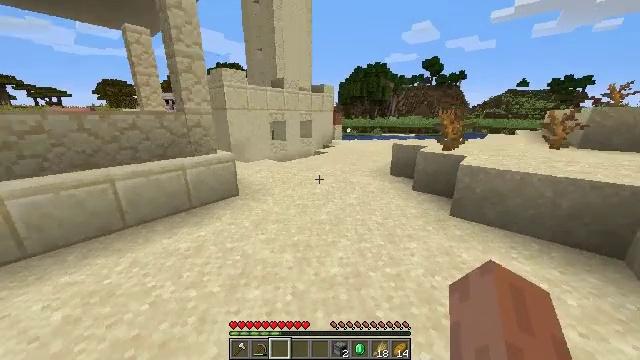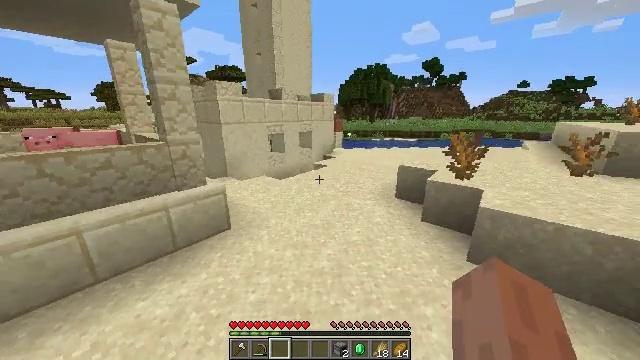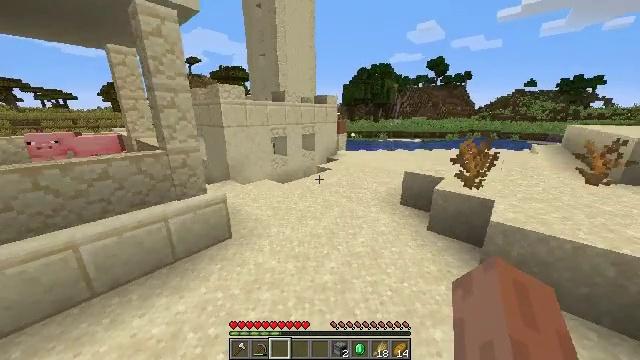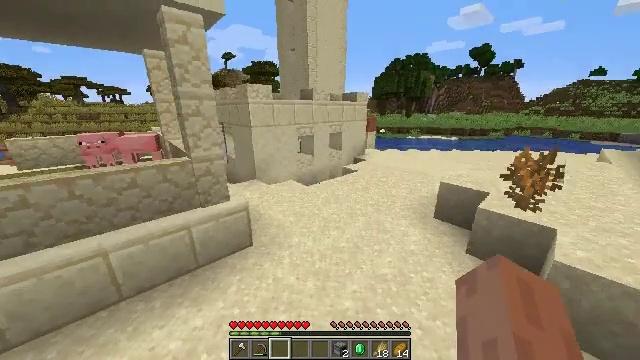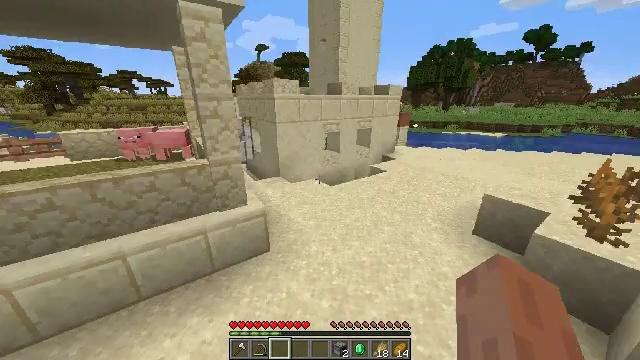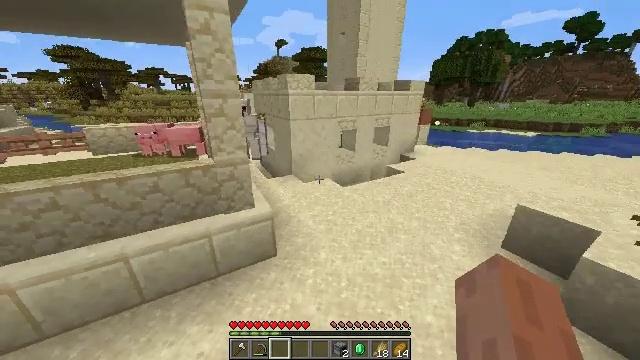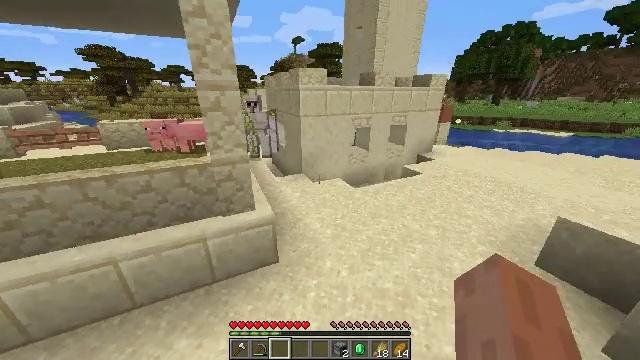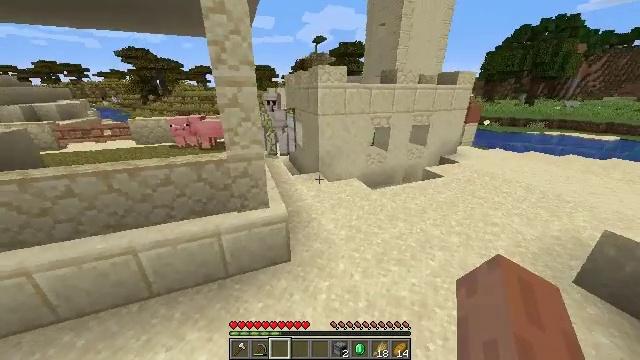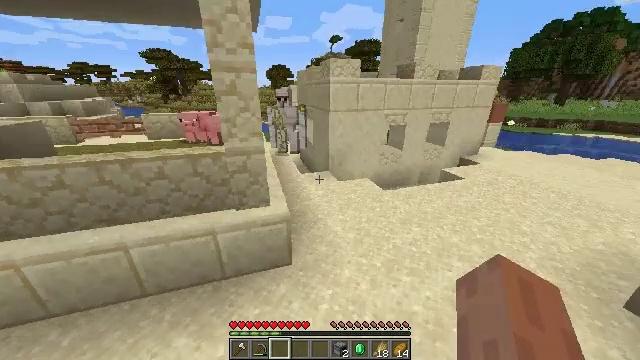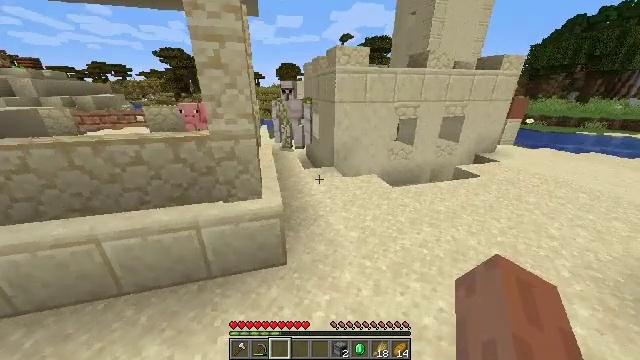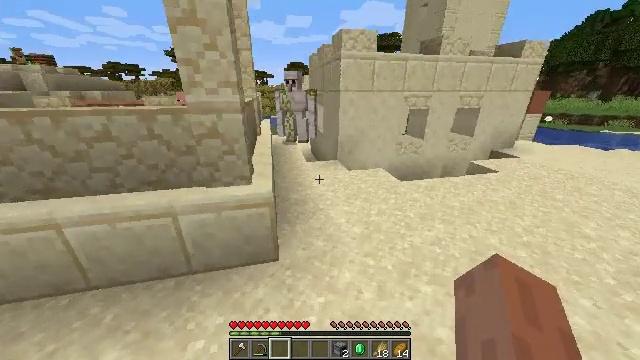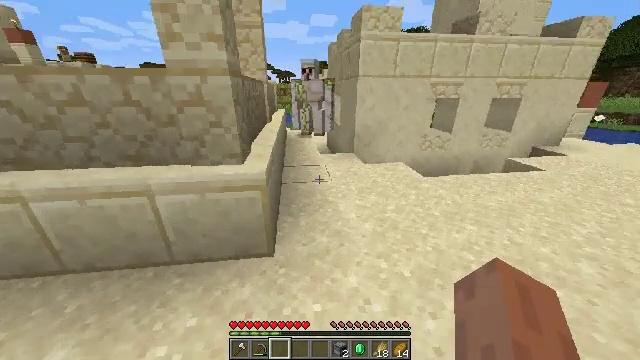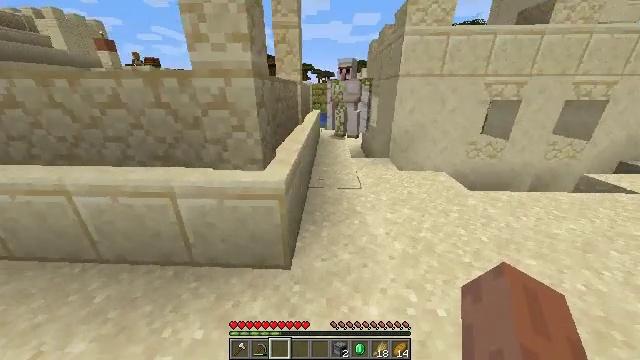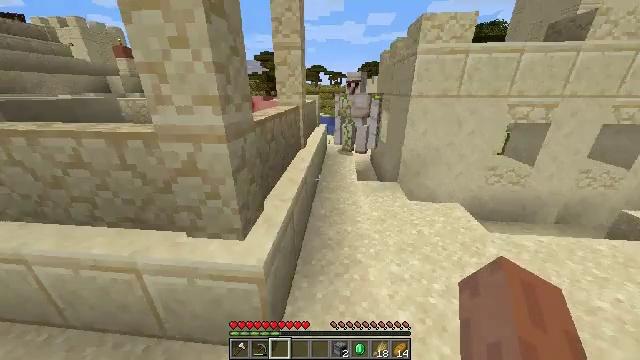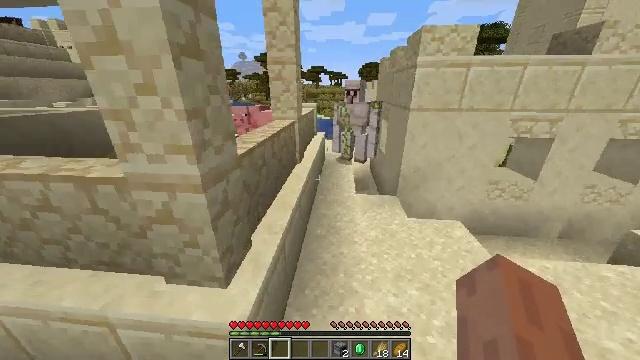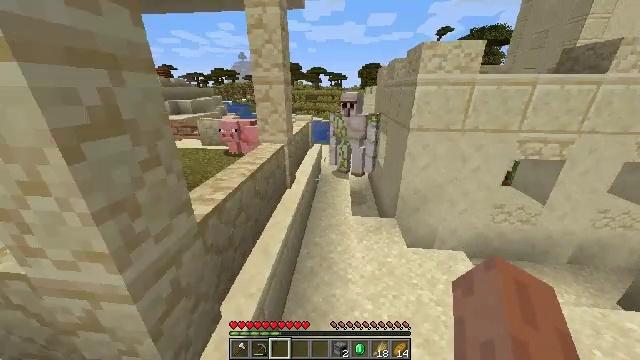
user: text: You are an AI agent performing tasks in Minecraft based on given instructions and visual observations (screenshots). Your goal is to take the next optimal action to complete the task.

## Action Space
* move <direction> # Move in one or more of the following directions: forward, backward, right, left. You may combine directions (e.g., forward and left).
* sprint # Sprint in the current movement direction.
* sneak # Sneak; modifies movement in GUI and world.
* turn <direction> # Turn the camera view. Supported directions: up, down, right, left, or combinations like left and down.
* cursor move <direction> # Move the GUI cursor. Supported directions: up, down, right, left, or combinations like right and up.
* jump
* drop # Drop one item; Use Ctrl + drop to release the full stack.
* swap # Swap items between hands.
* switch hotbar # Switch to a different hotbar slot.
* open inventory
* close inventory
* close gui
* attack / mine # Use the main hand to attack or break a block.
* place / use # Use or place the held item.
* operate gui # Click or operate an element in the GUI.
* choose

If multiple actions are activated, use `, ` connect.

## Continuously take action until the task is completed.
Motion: motion action
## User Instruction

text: Dismantle the green bed for relocation.
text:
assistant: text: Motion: move forward, sprint, jump
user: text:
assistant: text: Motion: move forward, sprint, jump
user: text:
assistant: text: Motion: move forward, sprint, turn left and down, jump
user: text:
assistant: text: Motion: move forward, sprint, turn left and down, jump
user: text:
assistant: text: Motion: move forward, sprint, turn left and down, jump
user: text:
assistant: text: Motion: move forward, sprint, turn left, jump
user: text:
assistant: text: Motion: move forward, sprint, turn left
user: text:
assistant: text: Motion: move forward, sprint, turn left
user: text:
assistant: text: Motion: move forward, sprint, turn left
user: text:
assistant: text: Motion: move forward, sprint, turn left
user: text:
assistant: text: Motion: move forward, sprint, turn left
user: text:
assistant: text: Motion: move forward, sprint, turn left, jump
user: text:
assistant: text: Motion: move forward, sprint, turn left, jump
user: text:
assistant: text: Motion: move forward, sprint, jump
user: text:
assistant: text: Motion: move forward, sprint, jump
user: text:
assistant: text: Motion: move forward, sprint, jump
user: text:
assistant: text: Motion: move forward, sprint, jump
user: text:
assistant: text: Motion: move forward, sprint, jump
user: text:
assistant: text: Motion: move forward, sprint, jump
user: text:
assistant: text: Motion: move forward, sprint, jump
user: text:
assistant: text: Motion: move forward, sprint, jump
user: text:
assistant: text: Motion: move forward, sprint, jump
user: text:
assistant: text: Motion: move forward, sprint, jump
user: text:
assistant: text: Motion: move forward, sprint, jump
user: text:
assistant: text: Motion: move forward, sprint, jump
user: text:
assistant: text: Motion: move forward, sprint, jump
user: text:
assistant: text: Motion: move forward, sprint, jump
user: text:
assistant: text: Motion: move forward, sprint, jump
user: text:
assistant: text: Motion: move forward, sprint, jump
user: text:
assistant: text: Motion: move forward, sprint, jump